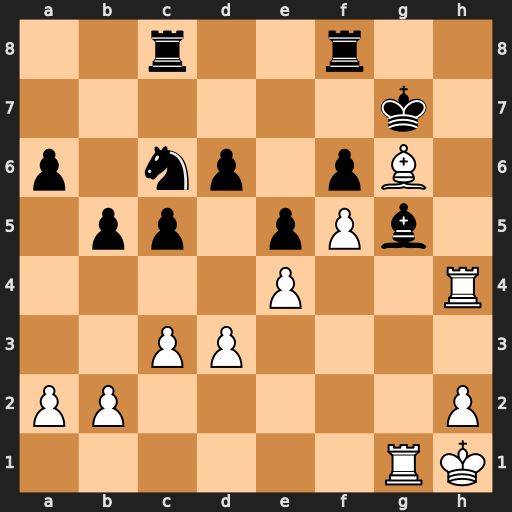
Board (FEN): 2r2r2/6k1/p1np1pB1/1pp1pPb1/4P2R/2PP4/PP5P/6RK
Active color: w
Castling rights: -
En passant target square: -
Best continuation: Rh7+ Kg8 Rg3 Rc7 Rxc7